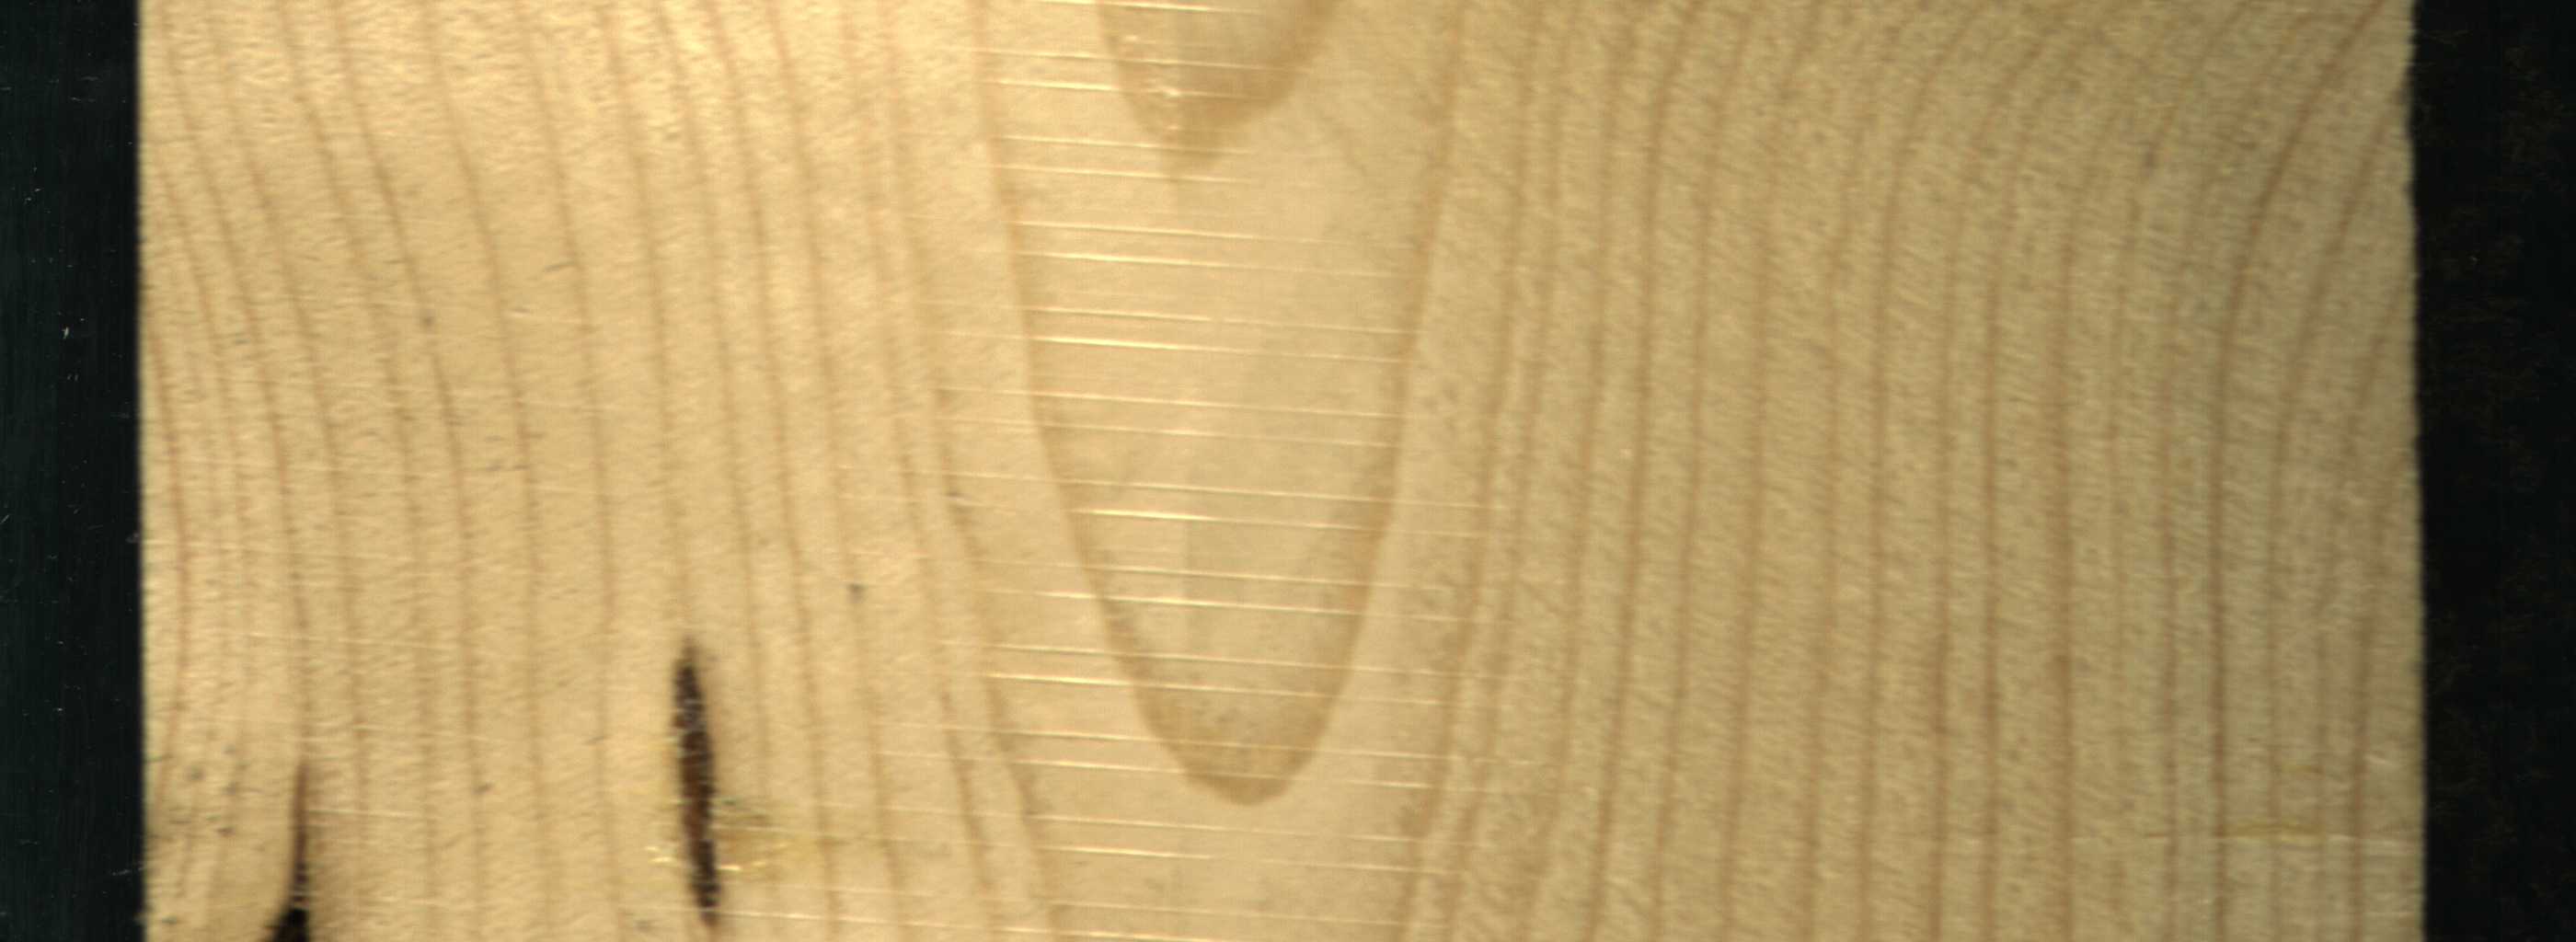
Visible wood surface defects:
resin
resin